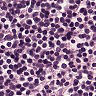
Metastatic tissue present: no